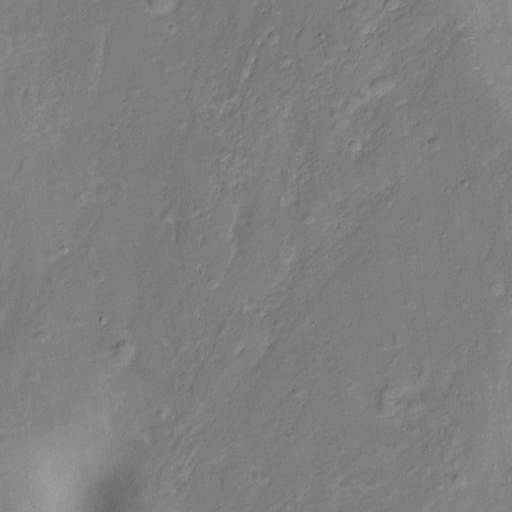
Classes present: Background